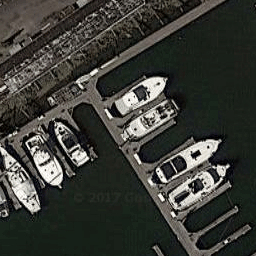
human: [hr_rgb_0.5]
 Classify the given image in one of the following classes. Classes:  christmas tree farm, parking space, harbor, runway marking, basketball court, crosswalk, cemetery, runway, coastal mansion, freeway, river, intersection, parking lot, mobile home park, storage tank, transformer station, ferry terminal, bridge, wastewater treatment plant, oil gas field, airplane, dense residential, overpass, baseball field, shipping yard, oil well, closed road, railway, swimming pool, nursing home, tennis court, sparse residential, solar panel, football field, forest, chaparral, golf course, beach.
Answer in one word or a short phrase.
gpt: harbor